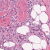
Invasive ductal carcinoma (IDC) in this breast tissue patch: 1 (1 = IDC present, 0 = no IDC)